Question: What is the reading of this measurement?
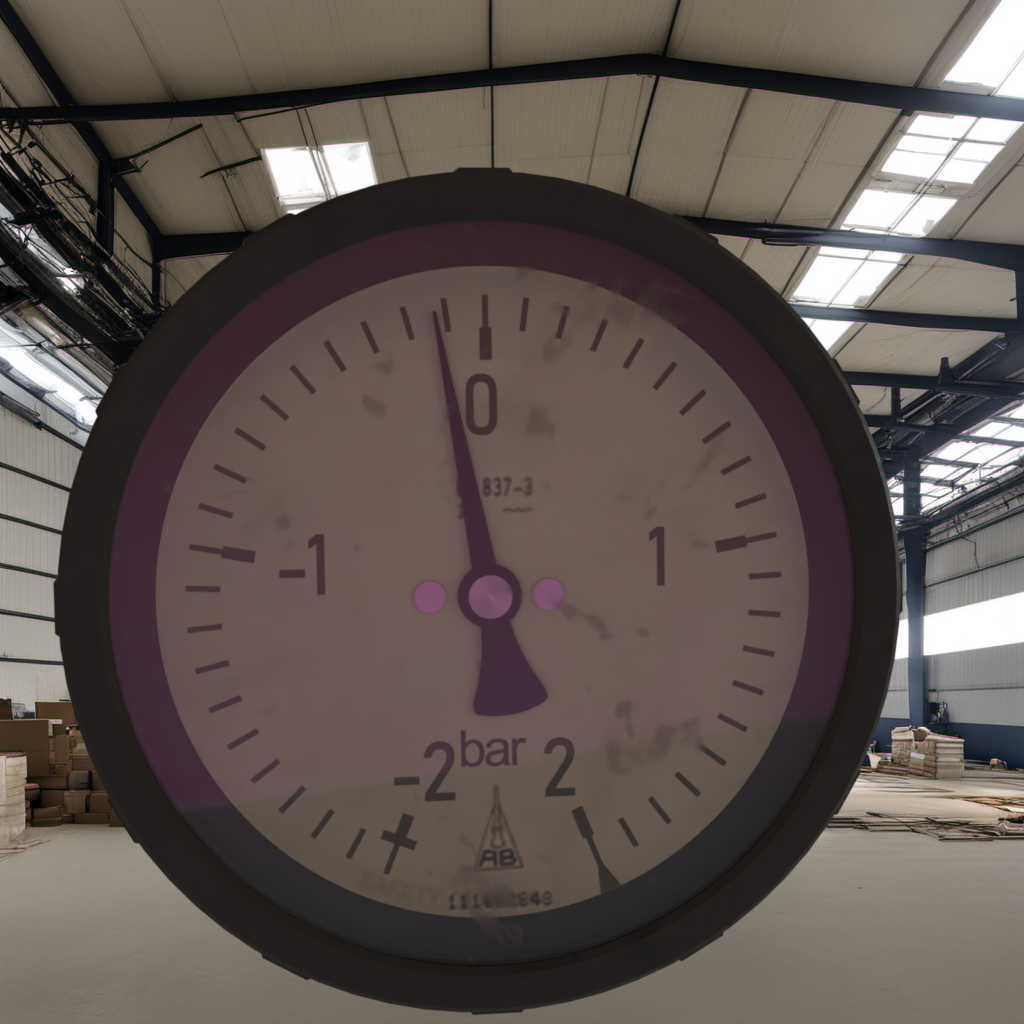
Answer: The result is -0.13
Question: What is the value range of this measurement?
Answer: The range is from -2 to 2
Question: What is the minimum and maximum value of this measurement?
Answer: The minimum value is -2 and the maximum value is 2